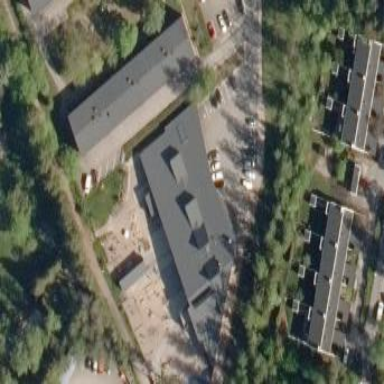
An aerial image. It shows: Kindergarten building.